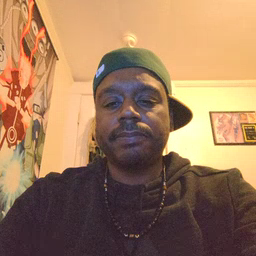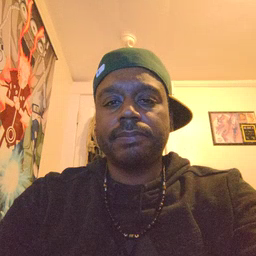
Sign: farm